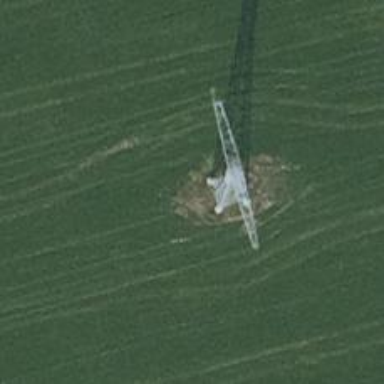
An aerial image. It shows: Power tower.